Question: I'm trying to get this effect with CSS (that little grey side stripe thingy):

However, nothing of what I'm doing is working. My code looks like this:
'''
<header class="entry-header">
<div class="entry-title">
<h1>Contact</h1>
</div>
<div class="entry-float"></div>
</header><!-- .entry-header -->
'''
I've tried 'floating' 'div.entry-title' left and 'padding' 'div.entry-float', changed 'div.entry-float' to '<span>', tried using backgrounds on one 'div' only, all of it unsuccessfully.
This must be 100% flexible, as not all headings are the same width. I'd prefer avoiding Javascript/jQuery entirely.
Can anybody assist?
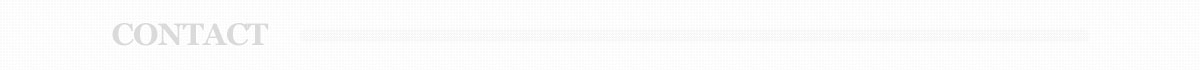
Answer: There are various ways to achieve this, one of them is to add pseudo element to header, absolutely position it as desired and hide extra with 'overflow: hidden':
'''
<h1>Content</h1>
'''
'''
h1 {
text-transform: uppercase;
font-size: 1em;
color: grey;
position: relative;
overflow: hidden;
}
h1:after {
content: "";
display: inline-block;
height: 4px;
width: 100%;
background: grey;
position: absolute;
top: 8px;
margin-left: 10px;
}
'''
<URL>.